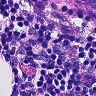
Metastatic tissue present: no